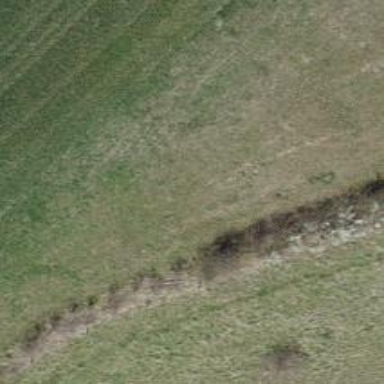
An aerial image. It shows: Hedge acting as barrier.